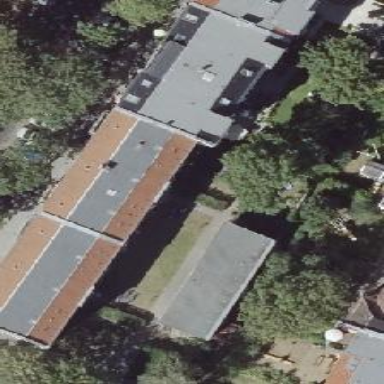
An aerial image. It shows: Building with apartments featuring unique double saltbox roof shape.